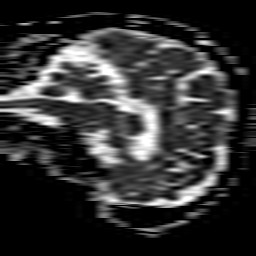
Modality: ADC
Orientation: sagittal
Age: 81
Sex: male
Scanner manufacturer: philips
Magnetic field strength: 1.5 T
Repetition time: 3.681 s
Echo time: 0.09411 s